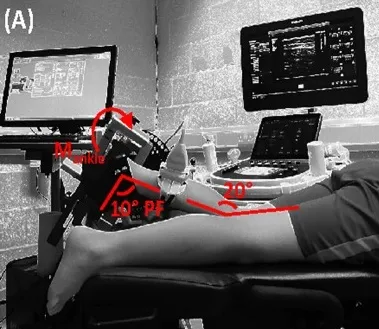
(A) Experimental set-up, showing leg placement in the dynamometer combined with ultrasound placement over the medial gastrocnemius muscle-tendon-junction (MTJ).
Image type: radiology (x_ray)